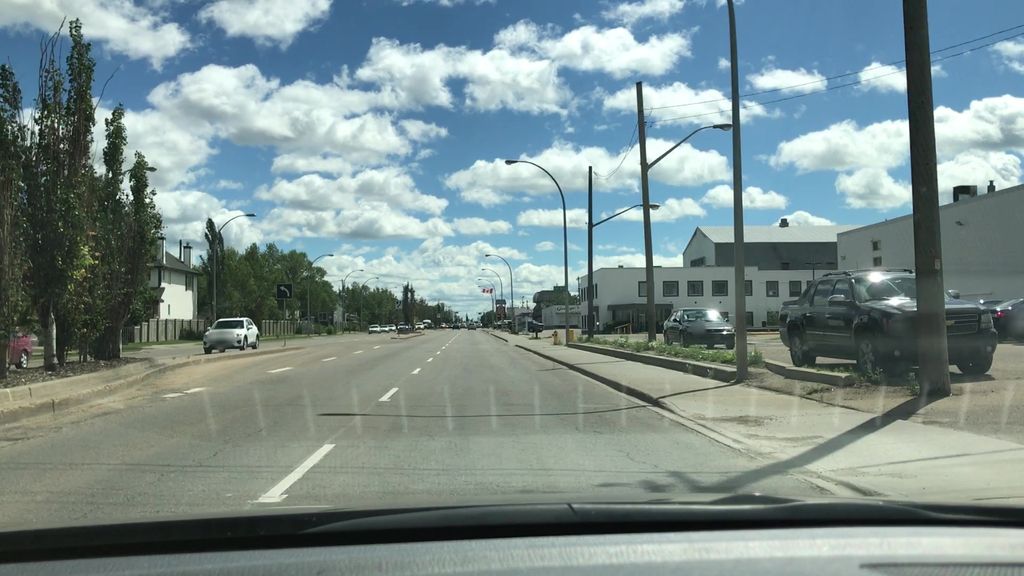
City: edmonton